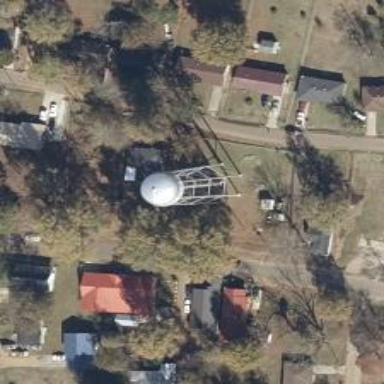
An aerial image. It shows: Water tower that is man-made.